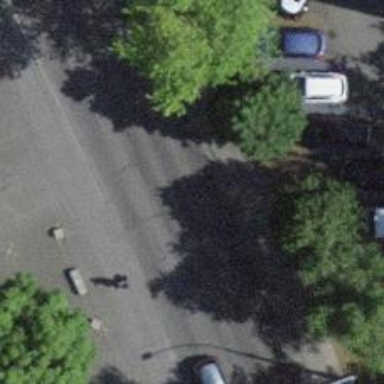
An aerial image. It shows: Residential road with asphalt surface. This road has trolley wires and separate sidewalks on both sides.